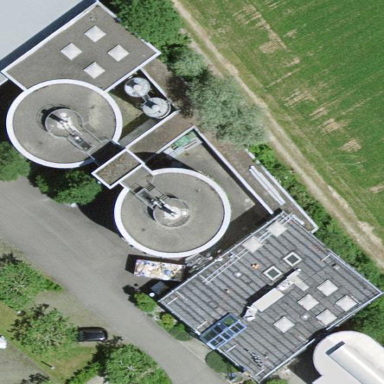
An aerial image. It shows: Building with storage tank.